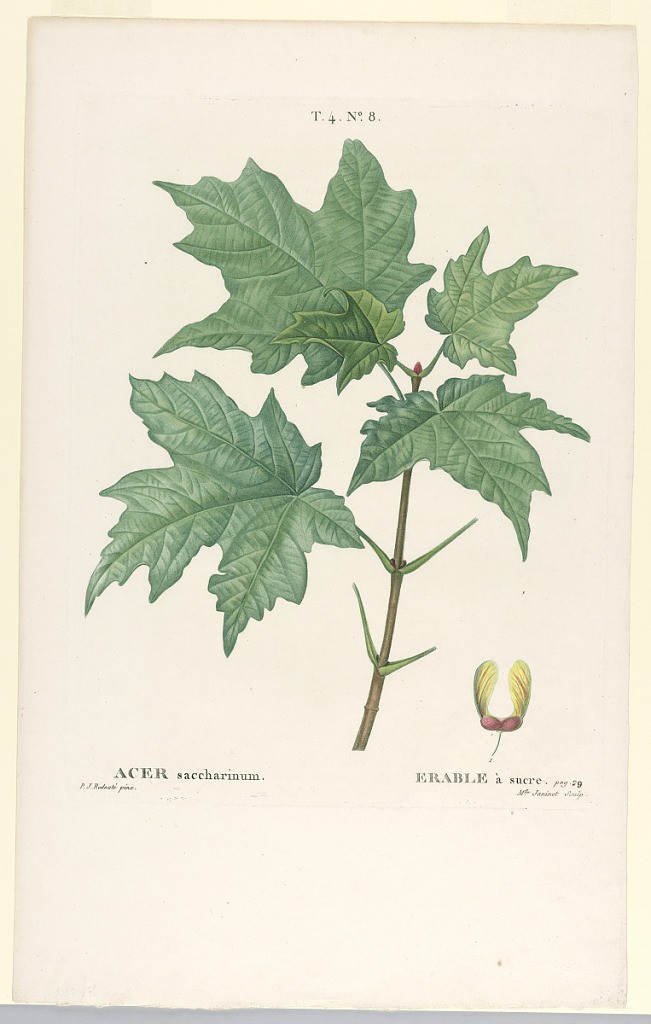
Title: Acer Saccharinum
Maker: Mlle. Janinet, French, active 19th c.
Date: ca. 1820
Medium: Engraving, brush and watercolor on paper
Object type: Print
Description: Sugar maple twig with five leaves. A double seed, lower right. Title in Latin and French, and the artists' names below.